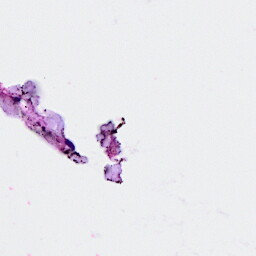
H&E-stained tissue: Breast